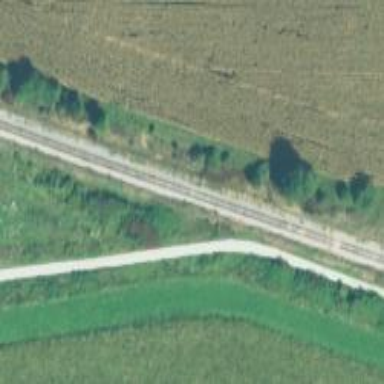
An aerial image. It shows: Abandoned railway next to cycleway.